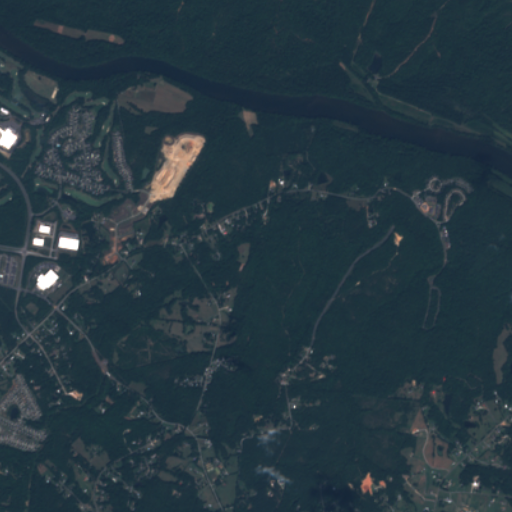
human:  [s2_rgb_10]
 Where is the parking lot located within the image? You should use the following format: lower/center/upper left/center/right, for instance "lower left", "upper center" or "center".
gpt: The parking lot is located in the center right of the image.
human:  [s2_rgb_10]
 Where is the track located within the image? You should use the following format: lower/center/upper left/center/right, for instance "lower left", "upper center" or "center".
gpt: There is no track in the image.